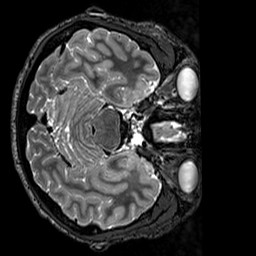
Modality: T2w
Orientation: axial
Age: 24
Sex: male
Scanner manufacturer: siemens
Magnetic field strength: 3 T
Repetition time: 3.2 s
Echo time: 0.728 s